Interaction volume radius: 5 \u00c5
Interaction volume height: 10 \u00c5
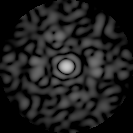
Disorder parameter: 0.8067